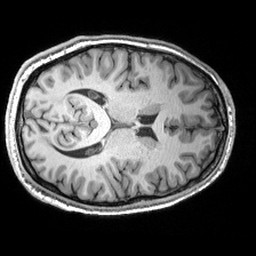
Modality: T1w
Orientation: axial
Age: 26
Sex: male
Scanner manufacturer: siemens
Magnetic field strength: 3 T
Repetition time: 2.53 s
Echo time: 0.00299 s